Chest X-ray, PA view. Patient: 27 years old, sex M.
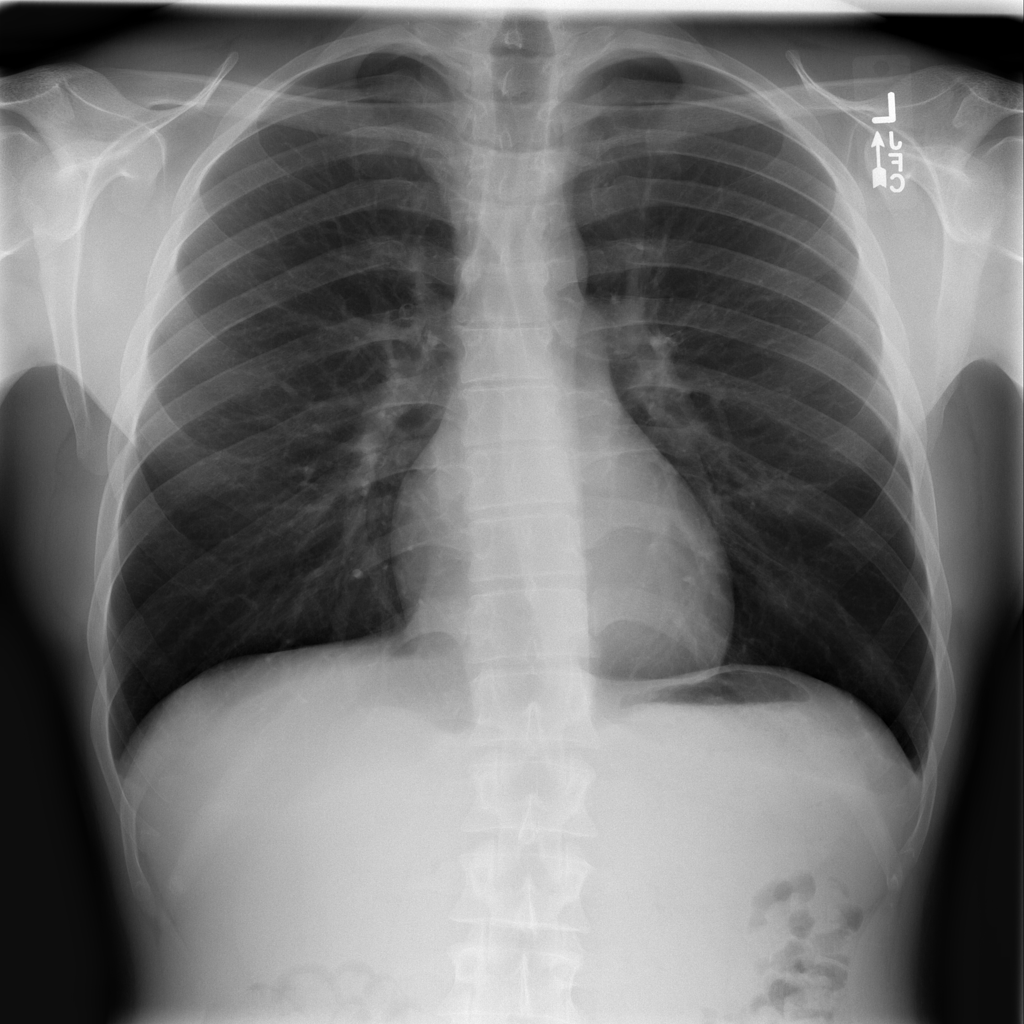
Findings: No Finding